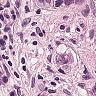
Metastatic tissue present: yes